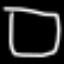
Label: square